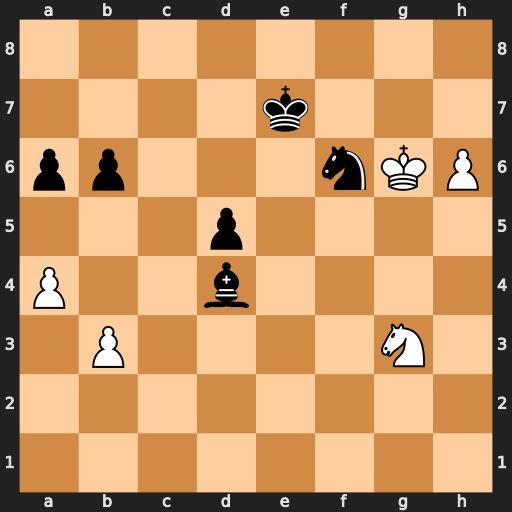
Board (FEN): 8/4k3/pp3nKP/3p4/P2b4/1P4N1/8/8
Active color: w
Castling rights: -
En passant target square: -
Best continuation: Nf5+ Ke6 Nxd4+